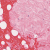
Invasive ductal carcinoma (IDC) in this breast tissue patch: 0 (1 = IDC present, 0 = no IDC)